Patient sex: M
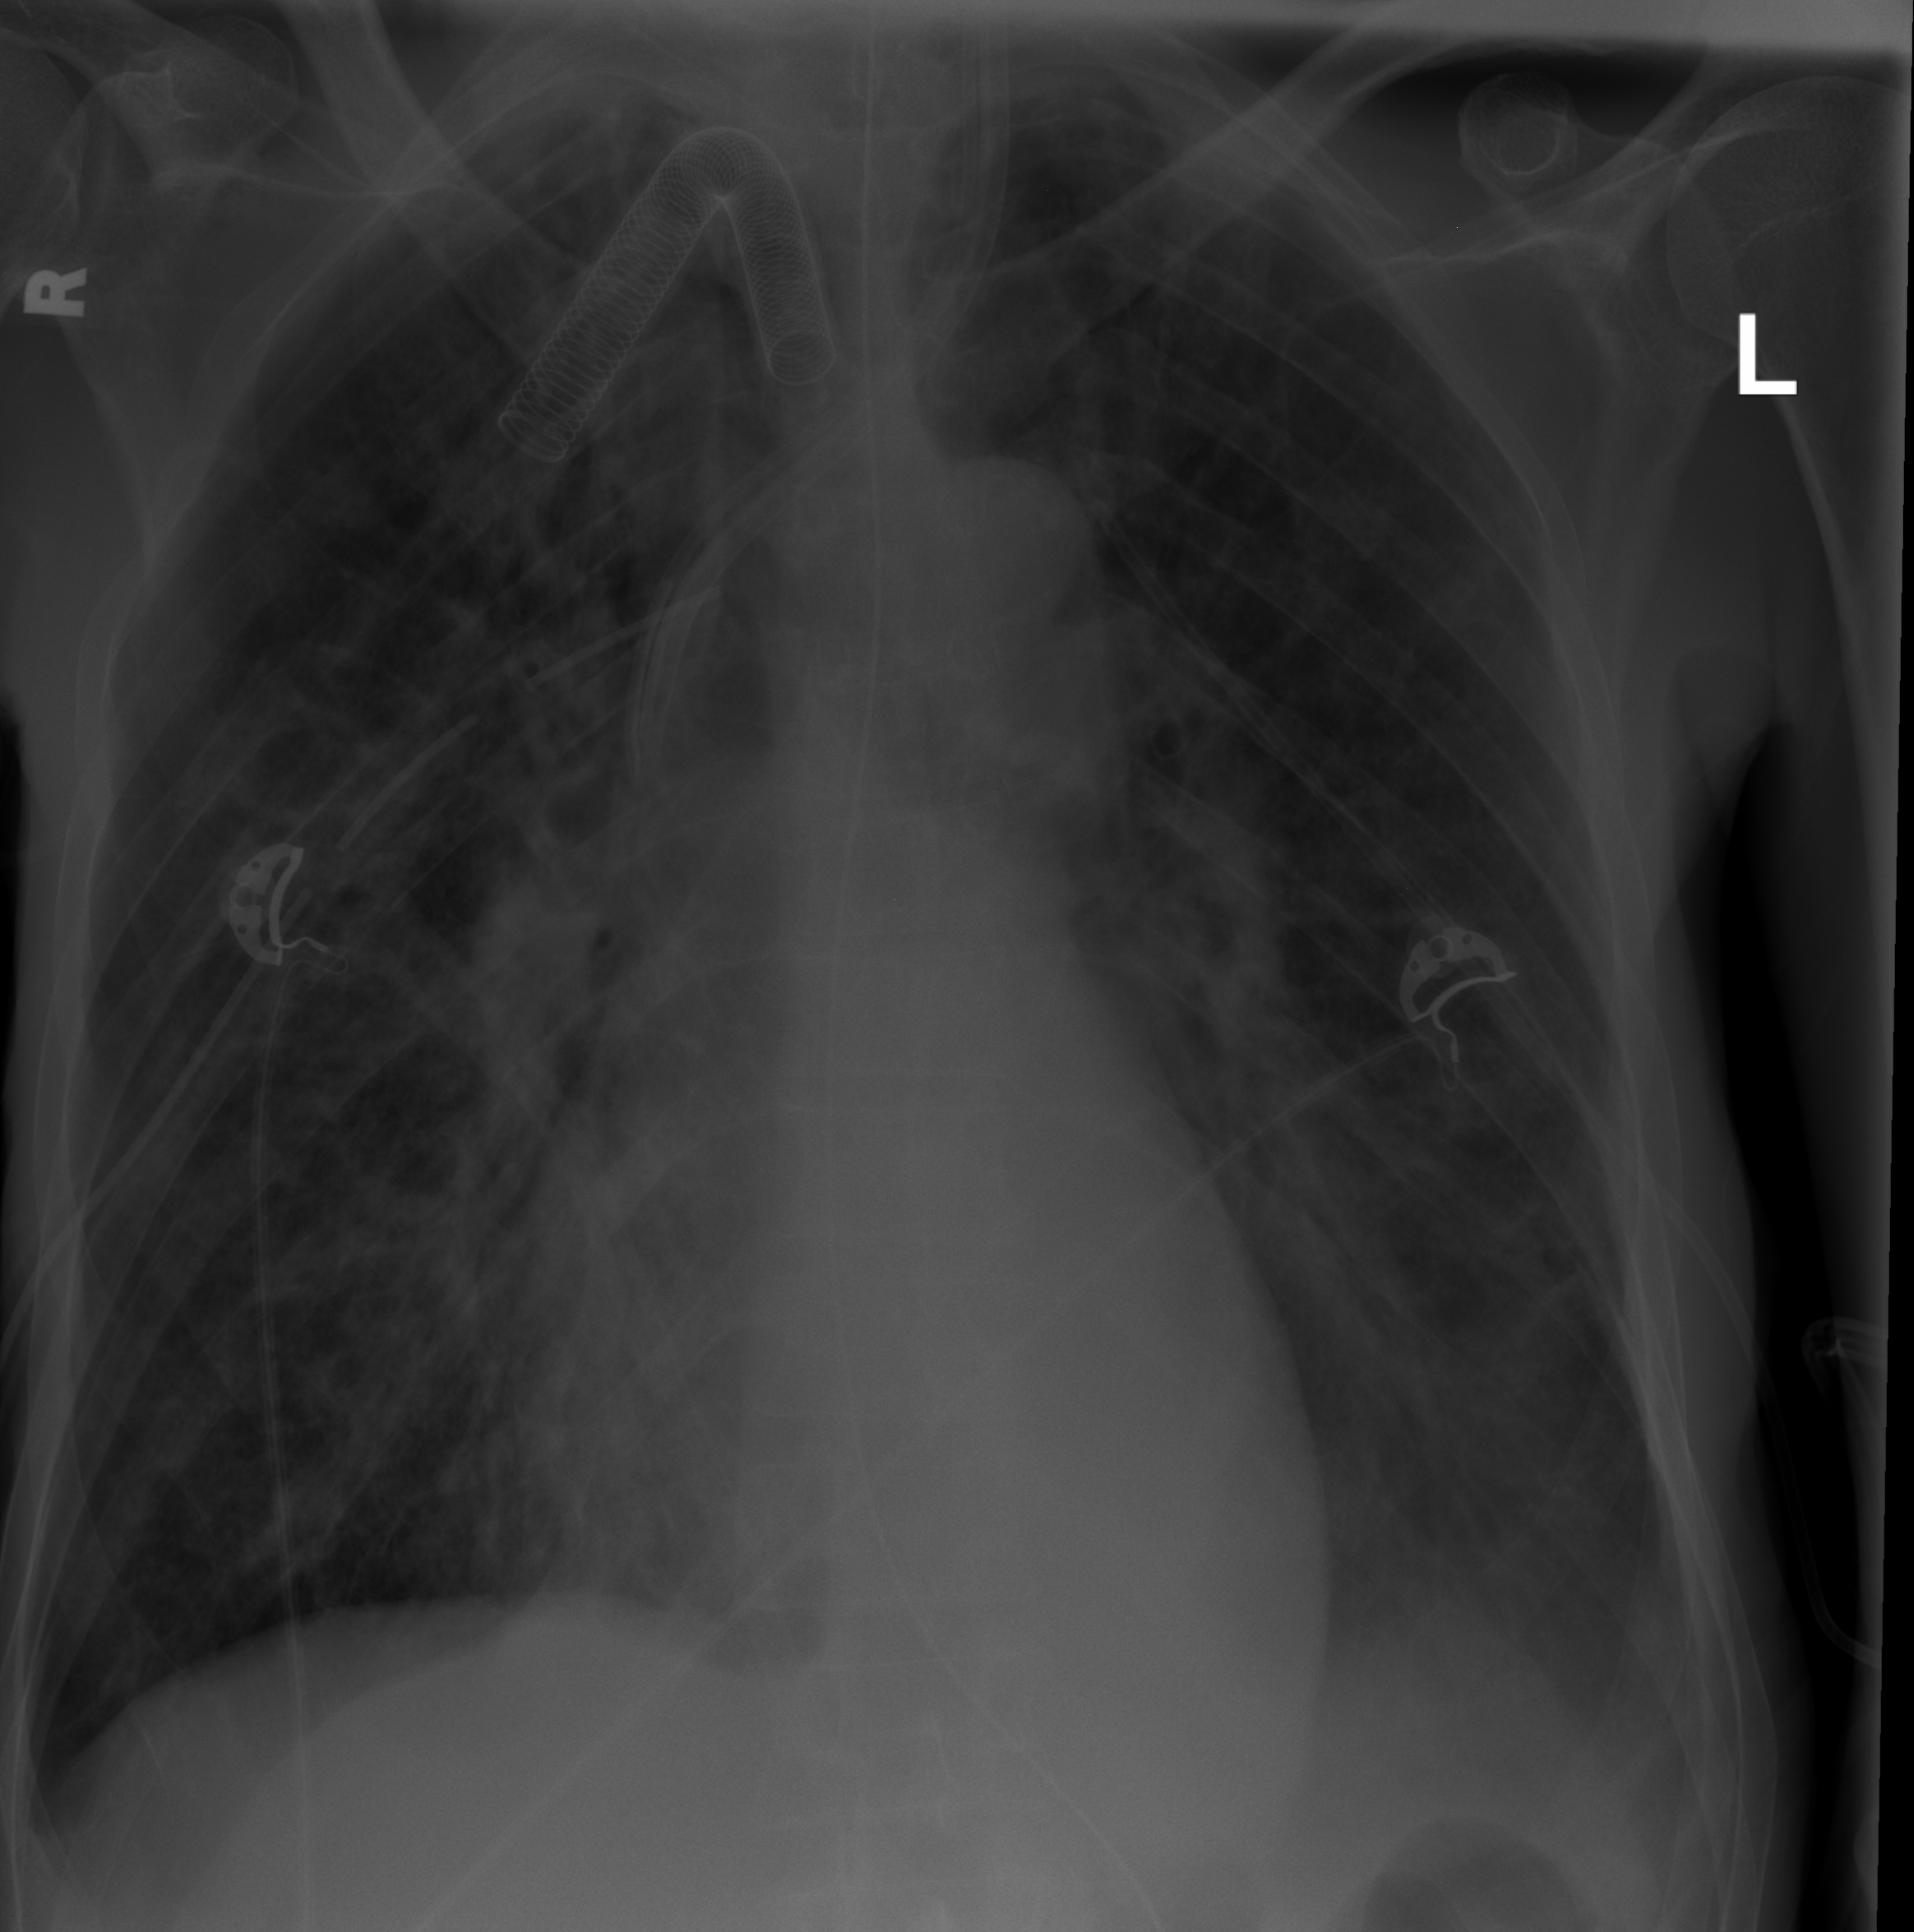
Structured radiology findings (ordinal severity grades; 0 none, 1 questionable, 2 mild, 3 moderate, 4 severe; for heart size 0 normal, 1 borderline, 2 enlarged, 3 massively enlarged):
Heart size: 0
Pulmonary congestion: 0
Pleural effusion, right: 0
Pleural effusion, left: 2
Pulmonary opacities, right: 2
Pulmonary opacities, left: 2
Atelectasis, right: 2
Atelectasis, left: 2